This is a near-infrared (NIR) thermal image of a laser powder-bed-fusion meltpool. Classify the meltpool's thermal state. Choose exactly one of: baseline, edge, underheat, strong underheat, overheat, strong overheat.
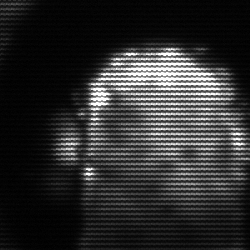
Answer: baseline